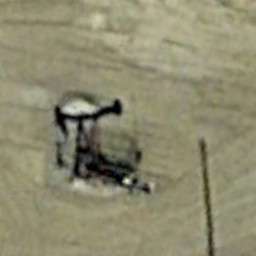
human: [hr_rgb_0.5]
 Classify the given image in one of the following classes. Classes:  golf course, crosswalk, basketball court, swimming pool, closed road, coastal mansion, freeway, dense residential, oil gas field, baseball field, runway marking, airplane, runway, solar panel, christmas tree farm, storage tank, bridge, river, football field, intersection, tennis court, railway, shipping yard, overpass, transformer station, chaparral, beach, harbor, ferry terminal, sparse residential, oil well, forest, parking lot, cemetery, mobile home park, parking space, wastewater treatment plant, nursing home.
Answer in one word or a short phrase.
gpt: oil well